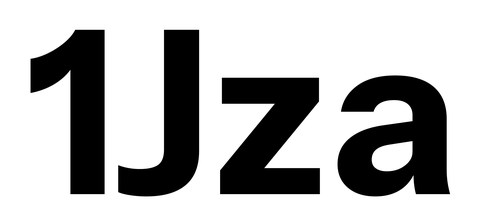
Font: InstrumentSans_Bold